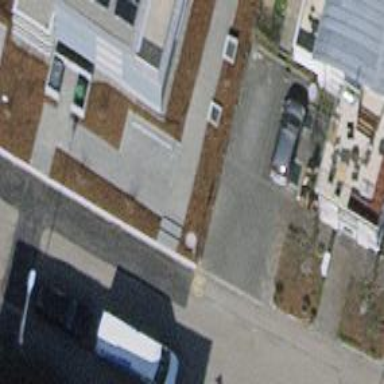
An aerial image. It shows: Bicycle parking area with rack.